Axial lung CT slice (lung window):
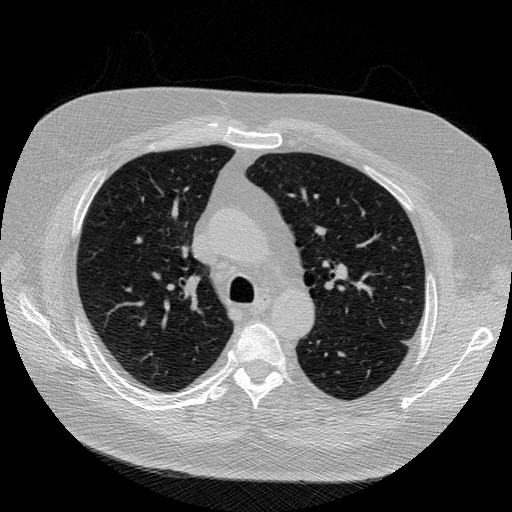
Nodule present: no